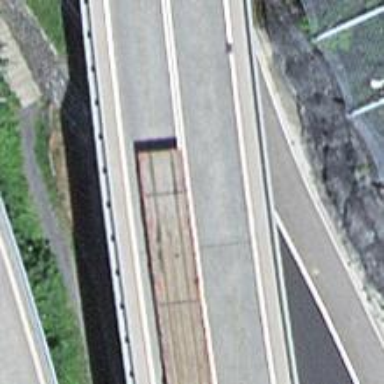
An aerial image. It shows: Trunk highway bridge.